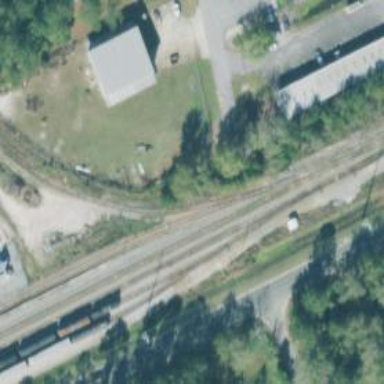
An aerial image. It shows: Railway spur service.